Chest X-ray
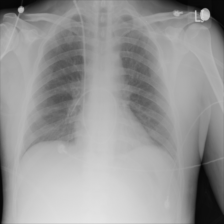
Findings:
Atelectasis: negative
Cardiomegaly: negative
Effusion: negative
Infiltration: negative
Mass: negative
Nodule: negative
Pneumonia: negative
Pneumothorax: negative
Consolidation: negative
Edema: negative
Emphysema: negative
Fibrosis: negative
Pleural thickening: negative
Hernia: negative